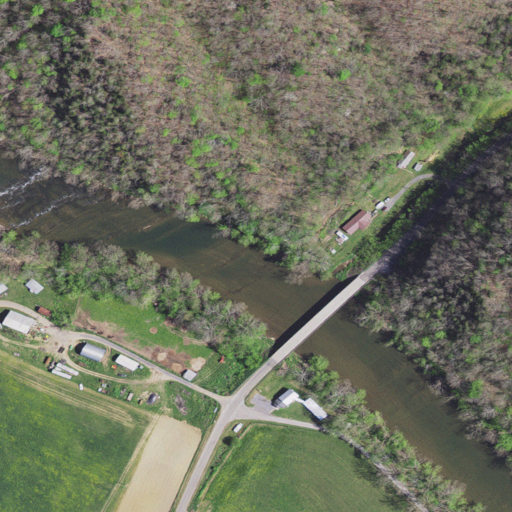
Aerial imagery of valley in Virginia named Possum Hollow containing deciduous forest, pasture, open water, low intensity development, medium intensity development, open development, mixed forest, cultivated crops, and high intensity development